Question:
I want to fix the Cannot read property 'addEventListener' of null, I think I have to found a way to load the function in my js before the eventListener , because I don't have that part in my html, the msgtitle doesn't exist ( it only loard after another eventListener ).
'''
const generateDiscution = (username, userID) => {
let html = '<div class="msg-box" style="" rel="${userID}"><div class="msg-title">${username}<div class="close" >x</div> </div>';
html += '<div class="msg-wrap">
<ul class="chat-list">
</ul>
<div class="msg-push"></div>';
html += '</div><form class="chat-input" style"" onsubmit="return false;"><input class="message" type="text" autocomplete="on" placeholder="Ecrire votre message ..." />';
html += '<button class="submit">Envoyer</button></form></div></div></div>';
box.innerHTML += html;
};
// x closing
msgtitle.addEventListener('click', e => {
e.preventDefault();
if (chatform.style.display === 'none' && msgwrap.style.display === 'none') {
chatform.style.display = 'block';
msgwrap.style.display = 'block';
} else {
chatform.style.display = 'none';
msgwrap.style.display = 'none';
}
});
Array.from(discuElemt).forEach(elm => {
elm.addEventListener('click', e => {
const username = e.target.textContent;
const userID = e.target.getAttribute('id');
console.log(username);
generateDiscution(username, userID);
e.preventDefault();
});
});
'''
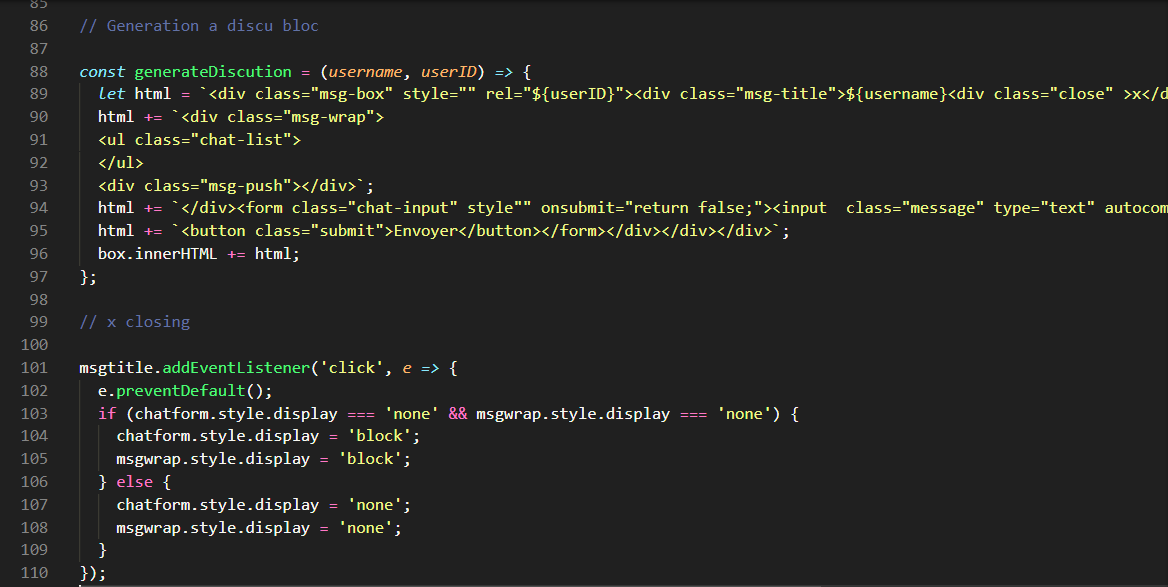
Answer: This is a conceptual problem, you are trying to add event to a non-existing element... preventDefault() don't help on this case.
When working with dynamic elements creation, you need append events on element creation, like:
'''
function createHelloButton(){
const buttonElement = document.createElement('button');
buttonElement.textContent = "Click Here"
buttonElement.addEventListener('click', function (event) {
alert('Hello world');
});
document.body.appendChild(buttonElement);
}
'''